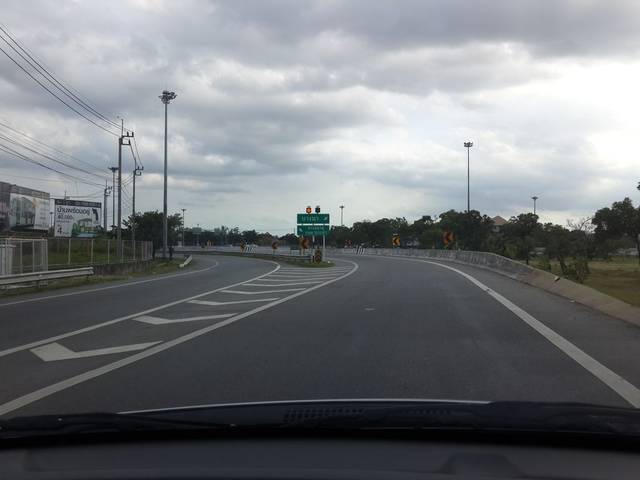
Region: Thailand
Coordinates: 13.78, 100.688